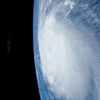
Label: cloud